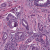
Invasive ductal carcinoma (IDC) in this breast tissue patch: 1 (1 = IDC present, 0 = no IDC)